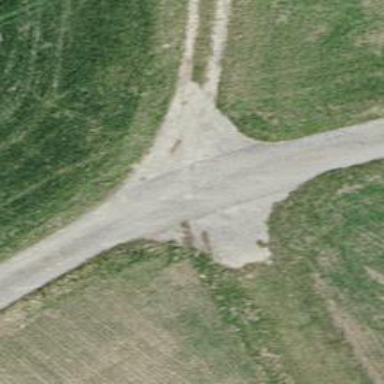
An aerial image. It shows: Paved track with Grade 1 surface.